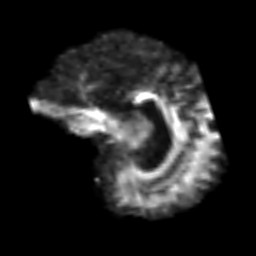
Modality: FA
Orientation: sagittal
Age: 40
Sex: male
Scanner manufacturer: siemens
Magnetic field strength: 3 T
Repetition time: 3.2 s
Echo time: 0.081 s